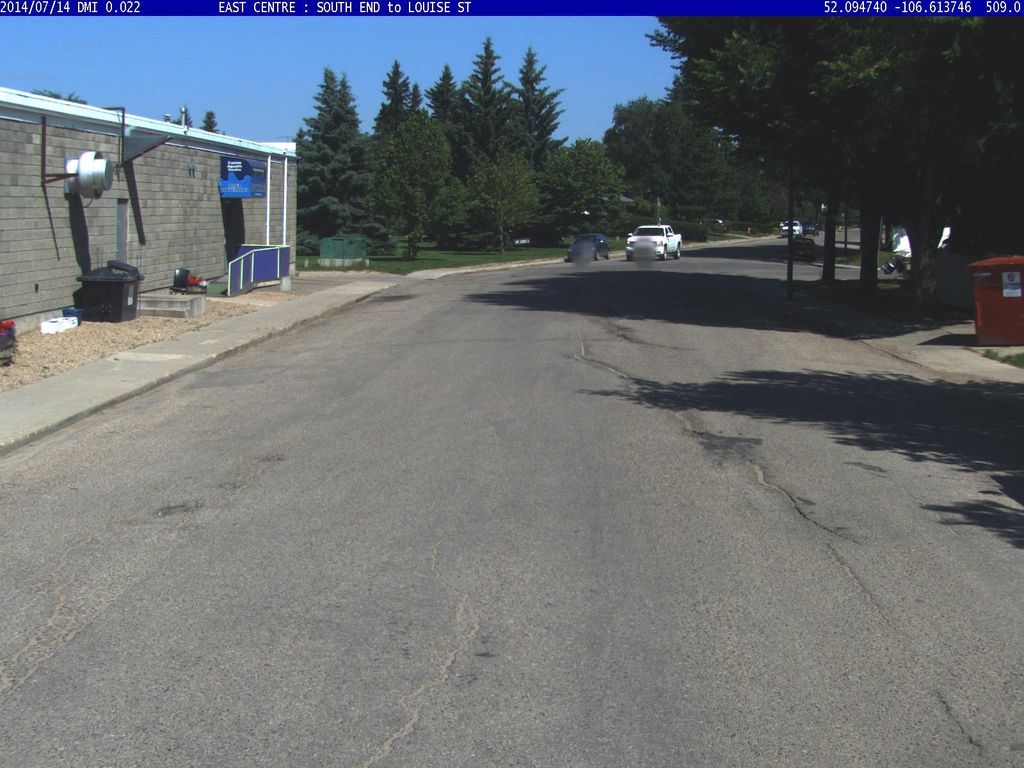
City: saskatoon